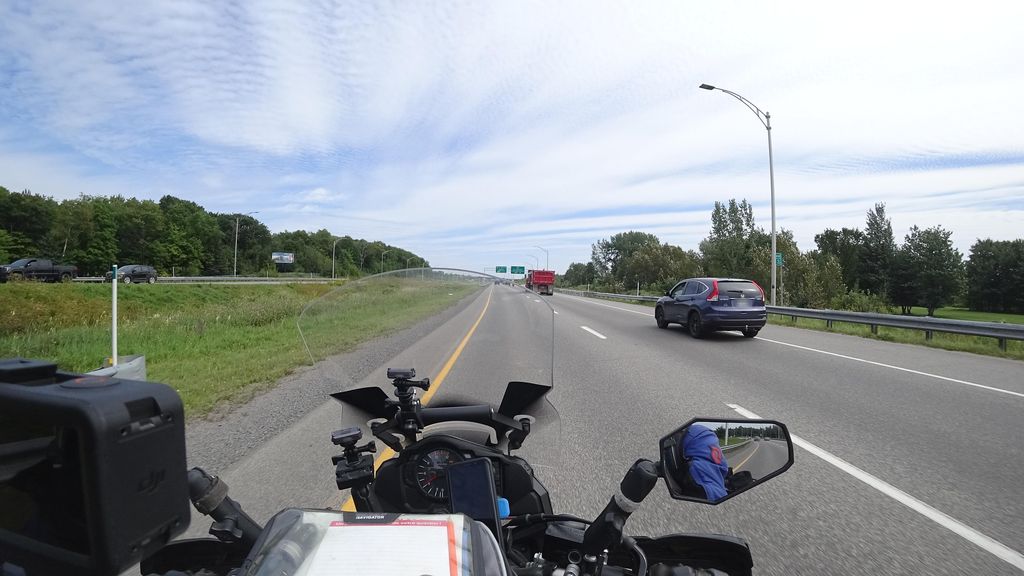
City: quebec_city